Field crop: tomato
Growth stage: 1
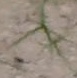
Species: cyperus